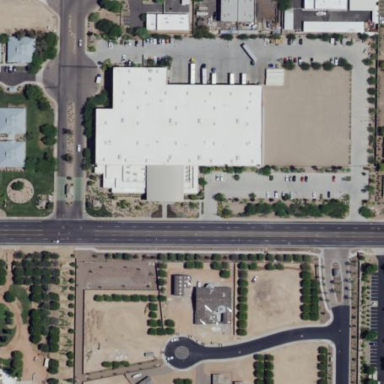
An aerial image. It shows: Building.